Question: I'd like to an gif to change its background from white to #f5f5f5:

Photoshop can import it and shows as layers, but saves only the first frame. Are there any editors, preferably online tools that allows it?
Many thanks for your help!
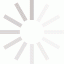
Answer: <URL> is used by a lot of pixel art guys, it is rather good for working with animated GIFs.